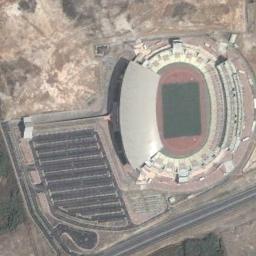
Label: stadium